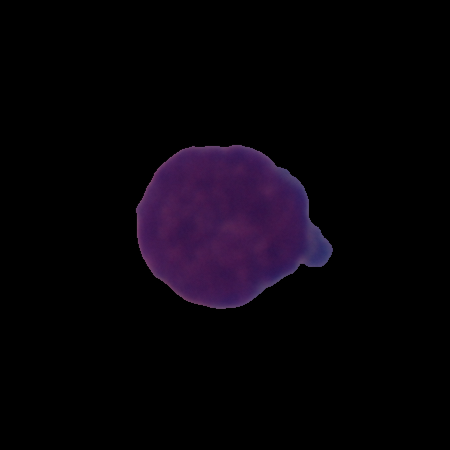
Label: healthy